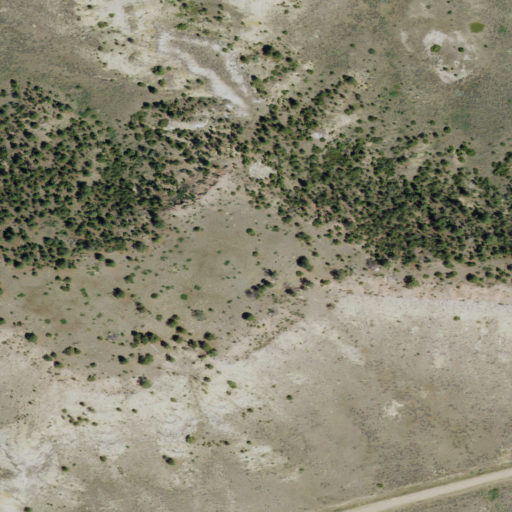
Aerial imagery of mountain in Montana named Kirkpatrick Hill containing grassland, shrub, and evergreen forest